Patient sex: M
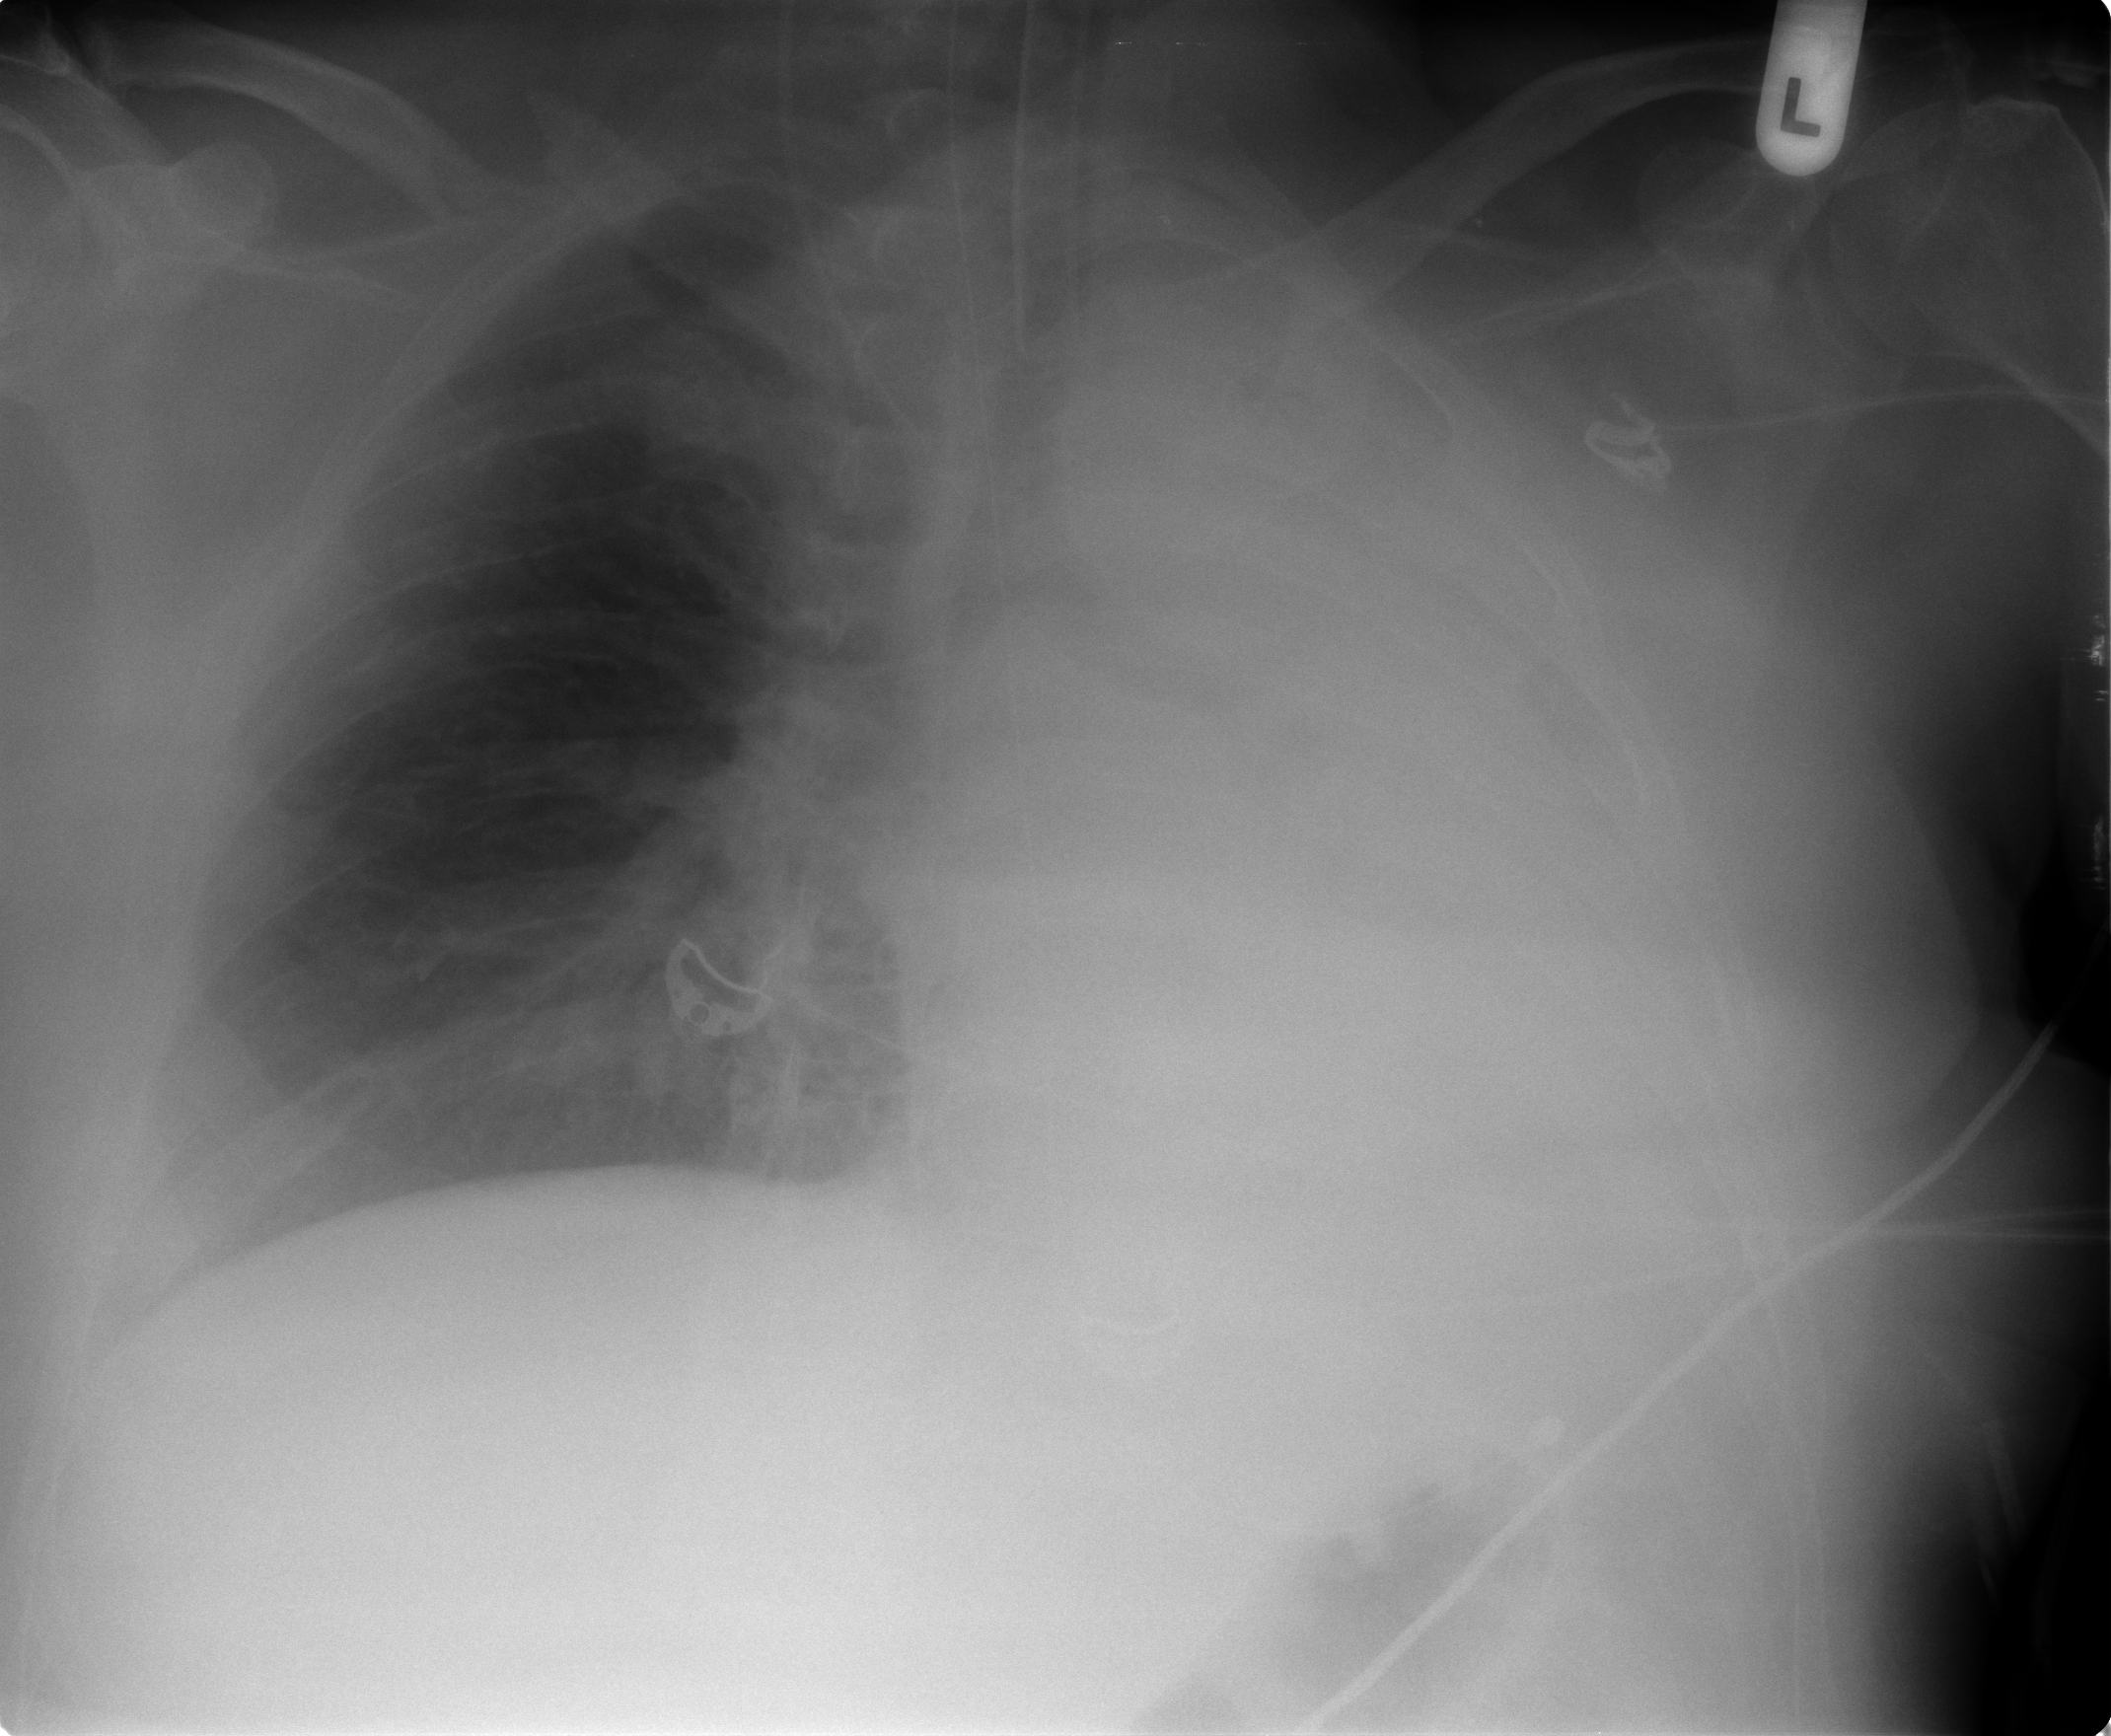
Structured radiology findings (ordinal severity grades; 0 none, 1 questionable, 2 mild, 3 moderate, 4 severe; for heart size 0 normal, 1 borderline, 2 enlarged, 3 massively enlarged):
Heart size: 0
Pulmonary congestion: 0
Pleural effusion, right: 0
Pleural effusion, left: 4
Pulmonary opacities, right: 0
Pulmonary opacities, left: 1
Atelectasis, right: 0
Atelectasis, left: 4